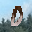
Label: 0